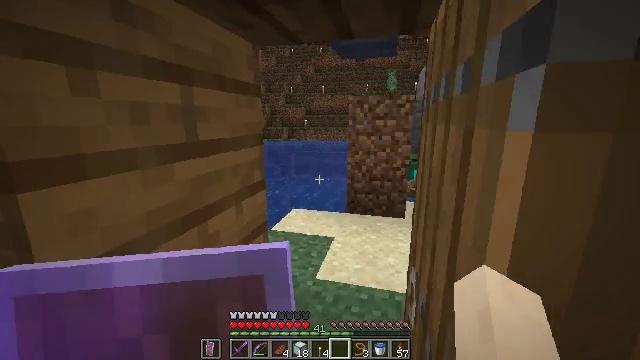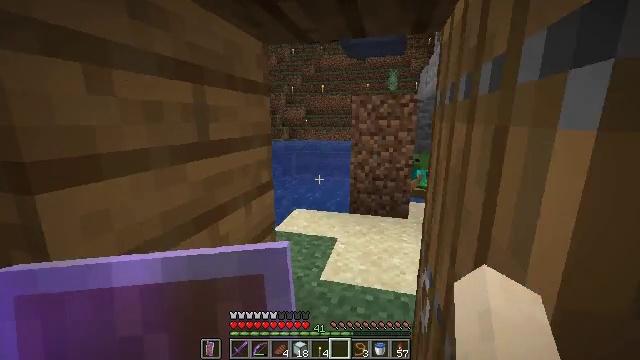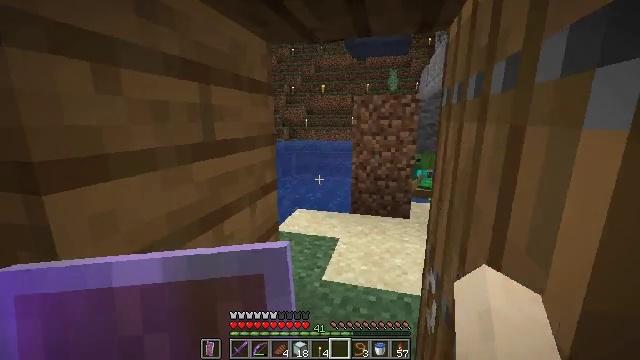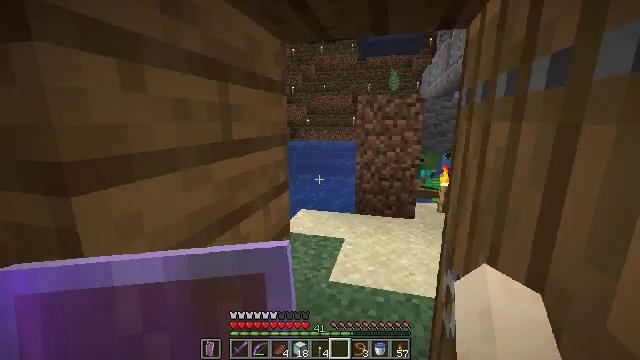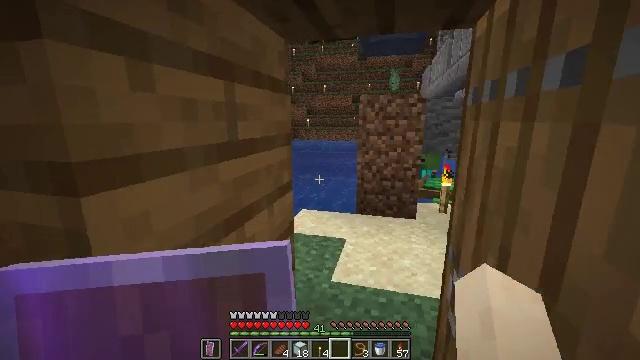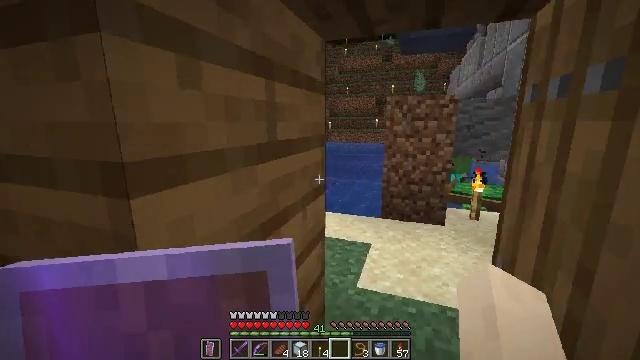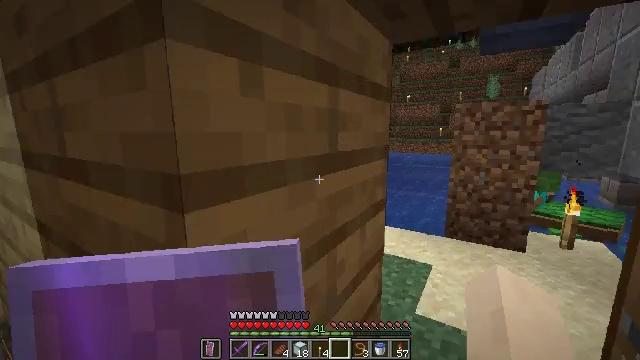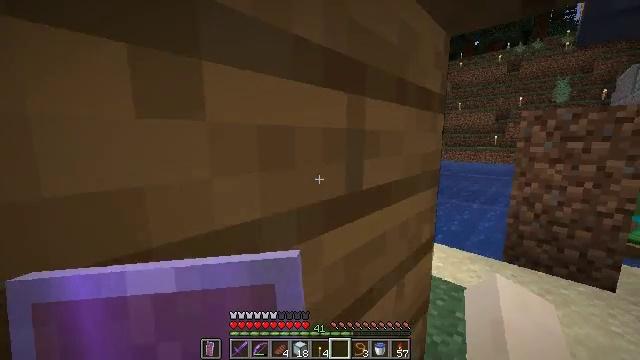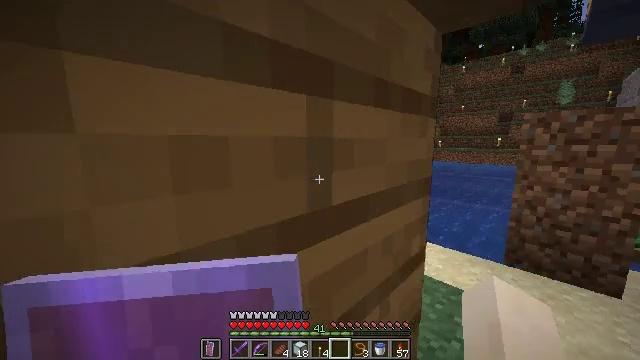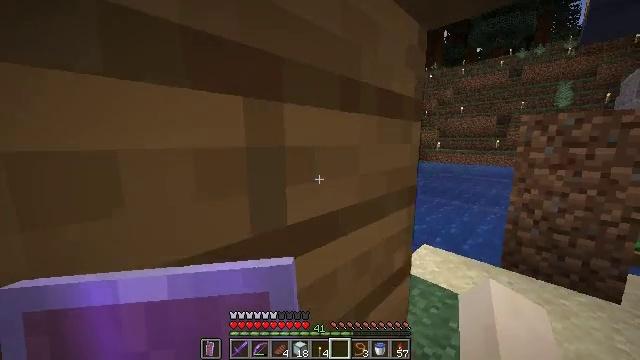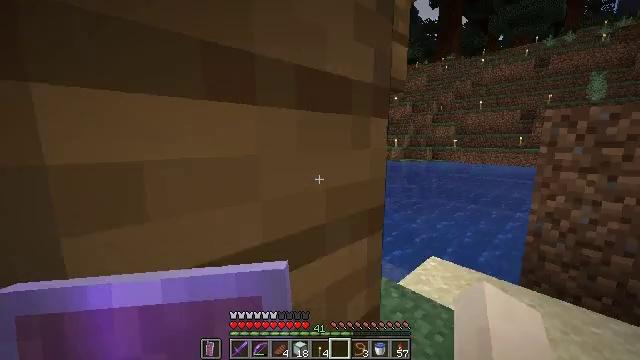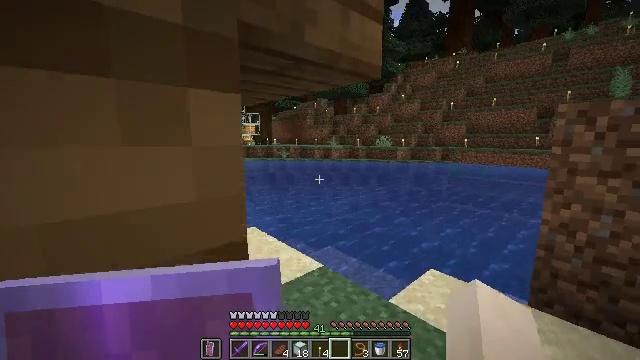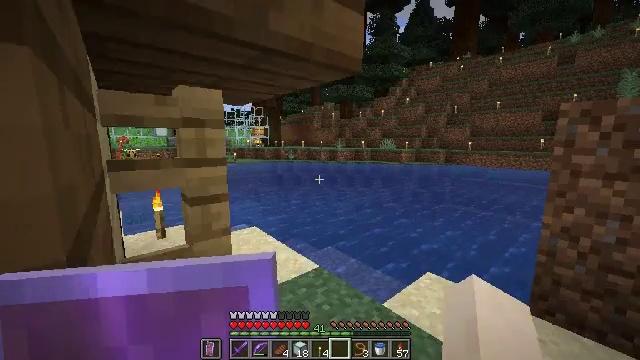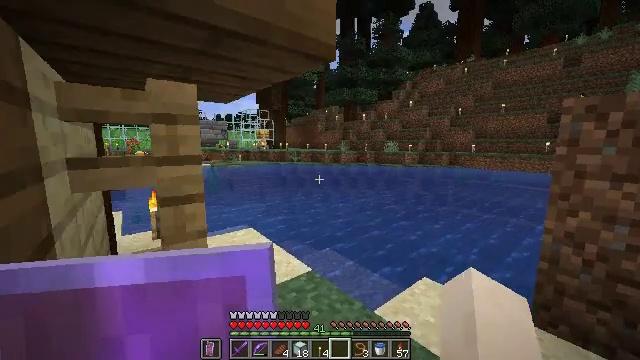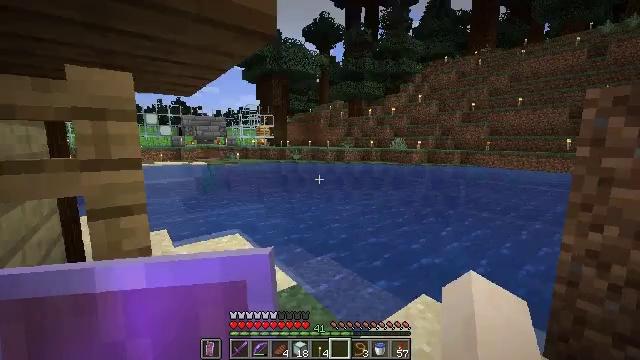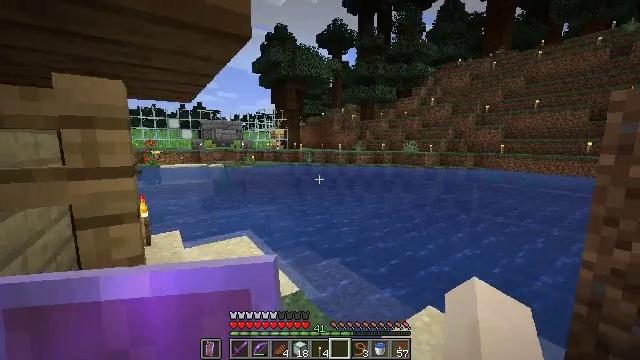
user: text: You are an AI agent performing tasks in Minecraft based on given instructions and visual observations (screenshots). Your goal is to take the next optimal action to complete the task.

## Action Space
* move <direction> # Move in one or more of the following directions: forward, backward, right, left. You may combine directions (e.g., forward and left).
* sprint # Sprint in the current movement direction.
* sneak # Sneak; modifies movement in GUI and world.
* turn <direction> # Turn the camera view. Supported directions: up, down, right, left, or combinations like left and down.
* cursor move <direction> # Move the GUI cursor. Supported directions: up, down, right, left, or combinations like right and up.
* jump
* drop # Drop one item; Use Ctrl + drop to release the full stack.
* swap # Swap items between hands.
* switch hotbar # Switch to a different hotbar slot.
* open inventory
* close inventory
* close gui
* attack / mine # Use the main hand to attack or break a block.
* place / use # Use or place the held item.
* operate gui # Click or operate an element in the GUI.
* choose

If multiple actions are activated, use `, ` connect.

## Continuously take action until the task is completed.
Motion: motion action
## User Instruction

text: Make a green carpet with wool at the crafting table.
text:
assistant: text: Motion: move forward, sprint
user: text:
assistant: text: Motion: move forward, sprint
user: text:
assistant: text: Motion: move forward, sprint
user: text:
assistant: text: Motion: move forward, sprint
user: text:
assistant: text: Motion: move forward, sprint, turn left
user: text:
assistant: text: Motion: move forward, sprint, turn left and up
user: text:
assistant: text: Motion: move forward, sprint, turn left and up
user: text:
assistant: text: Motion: move forward, sprint, turn left
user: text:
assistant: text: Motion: move forward and move right, sprint
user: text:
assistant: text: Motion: move forward and move right, sprint, turn left
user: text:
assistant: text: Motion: move forward and move right, sprint, turn left
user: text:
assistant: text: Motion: move forward and move right, sprint, turn left
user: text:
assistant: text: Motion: move forward and move right, sprint, turn left
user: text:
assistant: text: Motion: move forward and move right, sprint, turn left
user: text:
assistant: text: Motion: move forward and move right, sprint, turn left
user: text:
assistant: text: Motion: move forward and move right, sprint, turn left
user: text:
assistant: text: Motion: move forward, sprint
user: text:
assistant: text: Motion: move forward, sprint, turn left
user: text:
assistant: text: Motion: move forward, sprint, turn left
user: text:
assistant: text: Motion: move forward, sprint, turn left
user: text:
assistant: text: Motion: move forward, sprint, turn left
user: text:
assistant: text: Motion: move forward, sprint
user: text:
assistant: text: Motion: move forward, sprint
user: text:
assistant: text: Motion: move forward, sprint
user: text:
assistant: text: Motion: move forward, sprint
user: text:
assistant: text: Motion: move forward, sprint, turn left
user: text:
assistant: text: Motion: move forward, sprint, turn left
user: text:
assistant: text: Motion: move forward, sprint, turn left
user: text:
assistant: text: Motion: move forward, sprint, turn left
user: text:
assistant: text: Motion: move forward, sprint, turn left